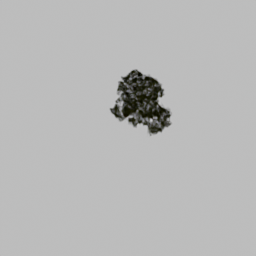
Label: nature